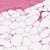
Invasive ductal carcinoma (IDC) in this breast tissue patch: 0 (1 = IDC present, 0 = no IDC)